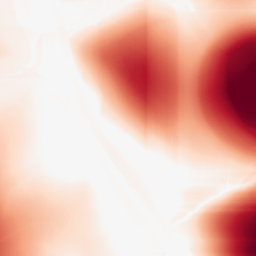
Category: morphological
Decomposition family: rolling_ball
Decomposition parameters: radius: 100
Upsampling method: quartic
Upsampling parameters: scale: 8
Upsampling scale: 8